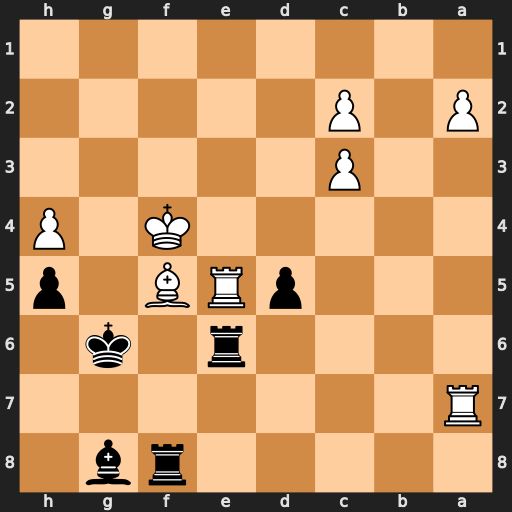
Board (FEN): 5rb1/R7/4r1k1/3pRB1p/5K1P/2P5/P1P5/8
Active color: b
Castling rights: -
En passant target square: -
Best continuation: Rxf5+ Rxf5 Re4+ Kf3 Kxf5